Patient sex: F
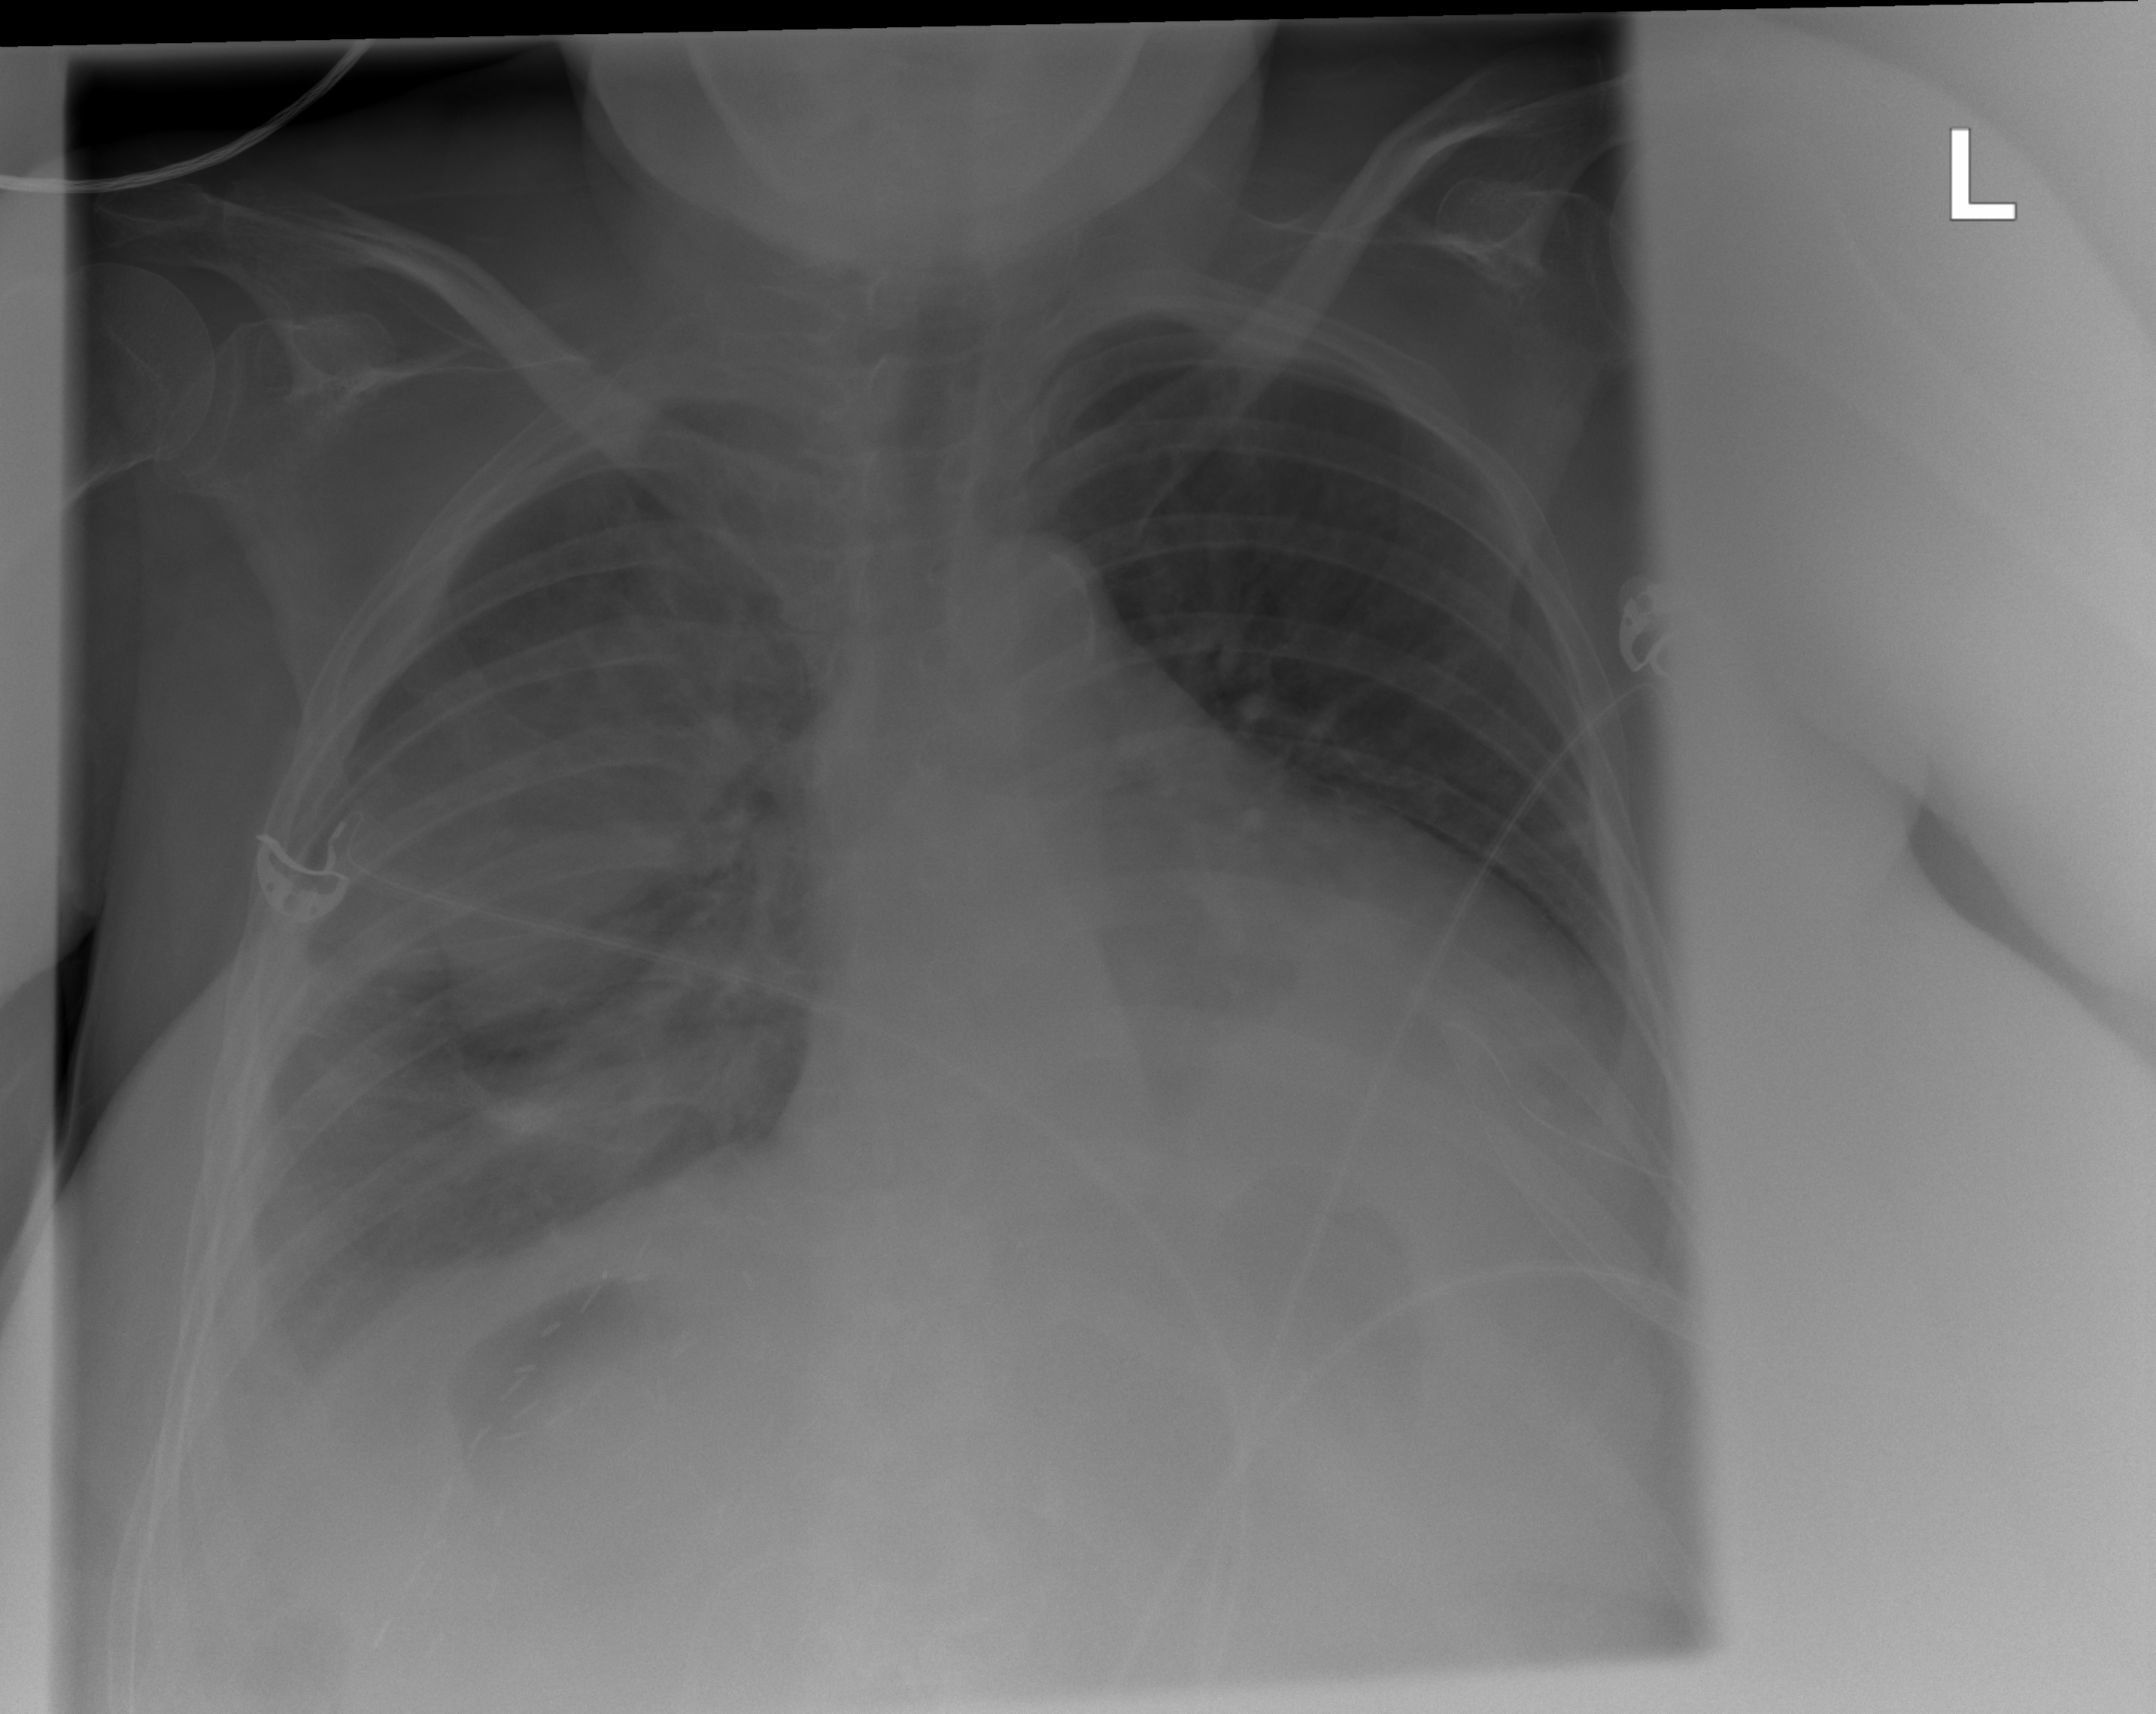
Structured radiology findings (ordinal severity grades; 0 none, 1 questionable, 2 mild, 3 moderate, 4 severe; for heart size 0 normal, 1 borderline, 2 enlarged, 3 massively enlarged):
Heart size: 3
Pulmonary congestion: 0
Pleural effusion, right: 3
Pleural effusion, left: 2
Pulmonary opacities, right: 2
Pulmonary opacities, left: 0
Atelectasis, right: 3
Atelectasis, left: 2